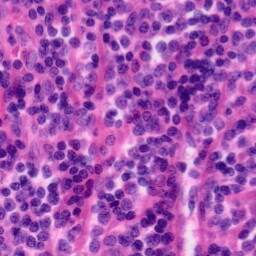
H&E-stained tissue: Tonsil